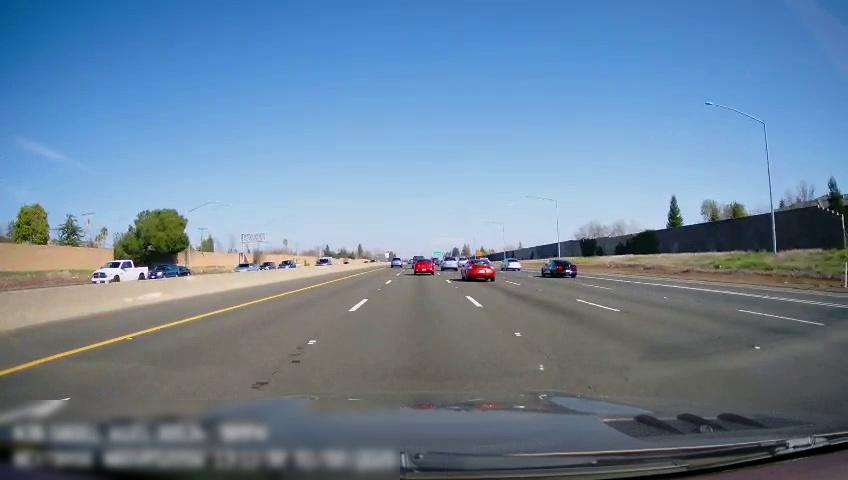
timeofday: Day
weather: Sunny
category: Drivable Space
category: Vehicles | Truck
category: Vehicles | Van
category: Vehicles | Car
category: Vehicles | Car
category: Vehicles | Car
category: Vehicles | Truck
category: Vehicles | Car
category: Vehicles | Car
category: Vehicles | Car
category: Vehicles | SUV
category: Vehicles | SUV
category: Vehicles | Van
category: Vehicles | Car
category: Vehicles | Car
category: Vehicles | Car
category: Lanes | Alternate Lane
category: Lanes | Current Lane
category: Lanes | Current Lane
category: Lanes | Alternate Lane
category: Lanes | Alternate Lane
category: Lanes | Alternate Lane
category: Lanes | Alternate Lane
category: Traffic | Signs